Question: I have a list of numbers e.g 1-to 60, but not necessarily in increments of 1. E.g 1-40 in increments of 1, and 40-60 in increments of two.
I have another set of defined numbers (buckets) -e.g 2, 3, 5 , 10, 30, 50
I need to produce a two dimensional array with percentages of where each number from above (1 to 60) fits into which bucket.
to make this simpler: let's say we have numbers 1 to 10, and buckets, 2, 3, 5, 10
I want my two dimensional array to look like this:

I can do this with a bunch of conditionals, but I think there's a solution out there which I have not thought of and would be great if someone could shed some light!
I need to do this in JavaScript, but any language would help me to try and understand any solution more optimal than lots of if's deciding where each number fits and then doing (6-5/10-5)=0.2 for each cell.
I'm trying to avoid hardcoding buckets, 2, 3, 5, 10 so that any set of buckets or numbers can do the job.
First of all, I'm sorry for the incomplete description - I was on my phone at the time and couldn't post on stackoverflow via a computer.
Both 1-10 and 2,3,5,10 represent years. Effectively, I'm trying to bucket each year from 1 to 10.
- - - - - - -
I hope this makes it clearer.
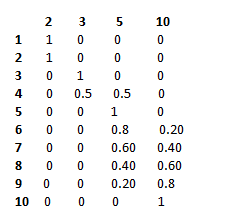
Answer: You could do something like this. It puts it in exactly the format you asked for in the post:
'''
function bucketize(numberList, buckets) {
// buckets must contain values sorted from smallest to largest
var bucketized = [];
var i, j, lowBucket, difference, bucketSpan, ratio;
for (i=0; i<numberList.length; i++) {
bucketized[i]=new Array(buckets.length + 1);
bucketized[i][0]=numberList[i];
lowBucketIndex=null;
for (j=0; j<buckets.length; j++) {
if (lowBucketIndex === null && numberList[i] < buckets[j]) {
lowBucketIndex=j-1;
if (lowBucketIndex < 0) {
// this bucket gets it all
bucketized[i][j+1]=1;
} else {
//divide this value between buckets
difference = numberList[i] - buckets[lowBucketIndex];
bucketSpan = buckets[j] - buckets[lowBucketIndex];
ratio=difference/bucketSpan;
bucketized[i][lowBucketIndex+1] = 1-ratio;
bucketized[i][j+1] = ratio;
}
} else {
bucketized[i][j+1]=0;
}
}
if (lowBucketIndex === null) {
bucketized[i][buckets.length] = 1;
}
}
return bucketized;
}
var buckets = [2,3,5,10];
var numberList=[1,2,3,4,5,6,7,8,9,10];
var bucketized = bucketize(numberList, buckets);
var i;
for (i=0; i<bucketized.length; i++) {
console.log(bucketized[i].join(','));
}
'''
Here's a <URL>.